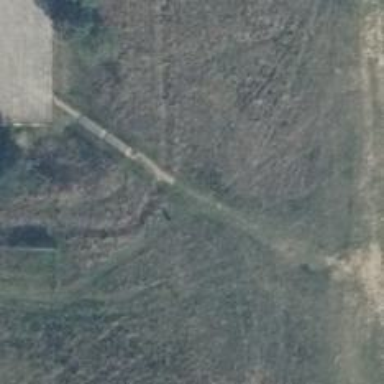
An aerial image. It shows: Path covered in grass.